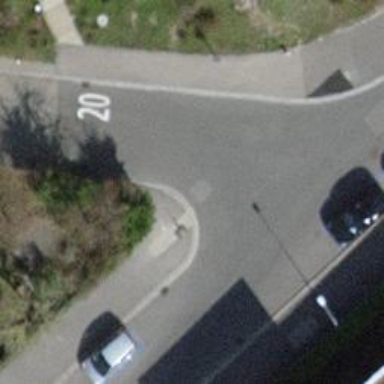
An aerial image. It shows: Asphalt footpath with unmarked crossing.